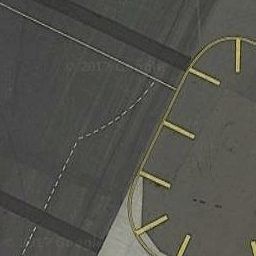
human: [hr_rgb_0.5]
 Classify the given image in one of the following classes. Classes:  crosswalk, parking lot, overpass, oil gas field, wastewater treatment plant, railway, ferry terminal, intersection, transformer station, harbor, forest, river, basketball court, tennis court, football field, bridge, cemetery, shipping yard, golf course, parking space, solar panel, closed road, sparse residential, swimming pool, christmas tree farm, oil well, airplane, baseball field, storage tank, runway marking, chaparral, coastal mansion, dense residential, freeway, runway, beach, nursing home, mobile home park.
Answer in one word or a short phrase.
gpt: runway marking